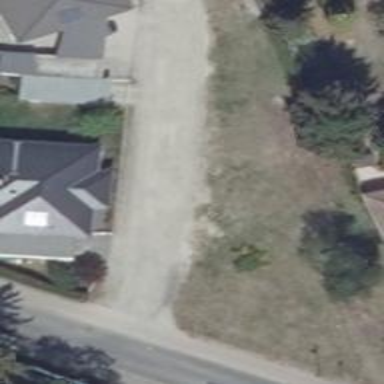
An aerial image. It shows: Gravel road in residential area.